Question: Count the number of objects in the diagram.
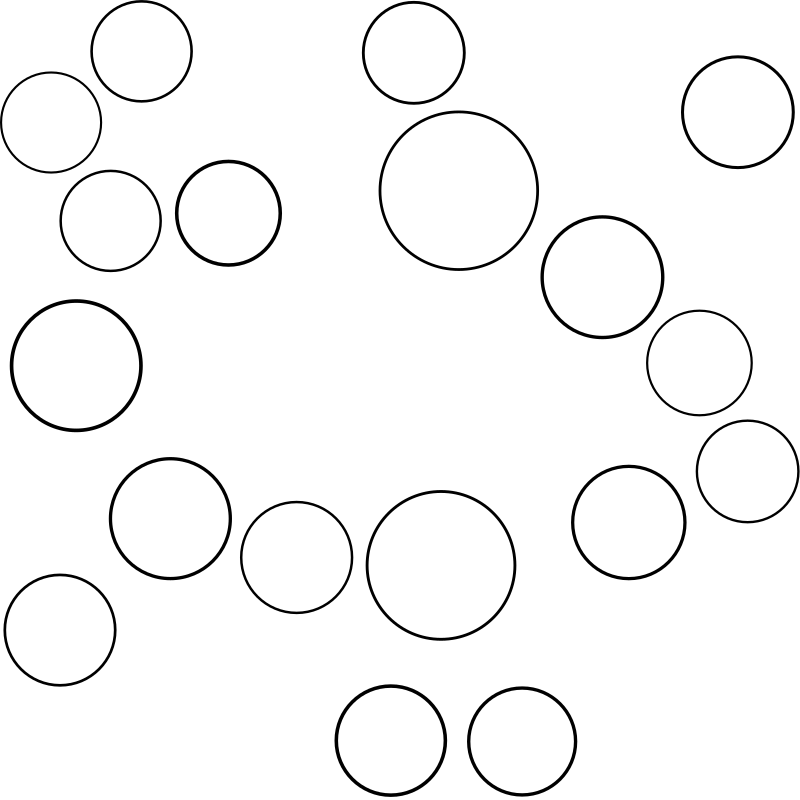
Answer: 18